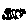
Label: flower